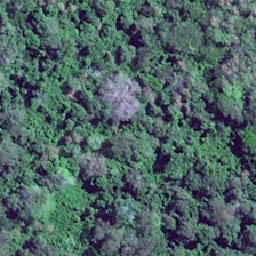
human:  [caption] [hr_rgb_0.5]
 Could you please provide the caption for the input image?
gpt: Many trees are in the green forest.

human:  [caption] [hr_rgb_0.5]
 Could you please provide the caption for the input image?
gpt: This forest is yellowish green.

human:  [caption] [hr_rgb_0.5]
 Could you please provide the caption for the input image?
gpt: this piece of the yellow green forest is dense .

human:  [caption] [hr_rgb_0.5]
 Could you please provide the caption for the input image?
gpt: There are many trees in a green forest.

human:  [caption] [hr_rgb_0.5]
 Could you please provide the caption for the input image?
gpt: The forest is green and yellow.